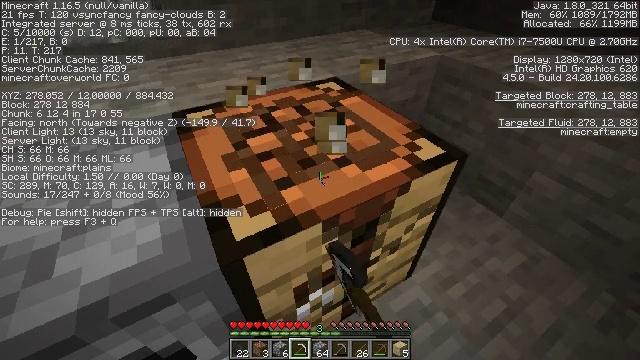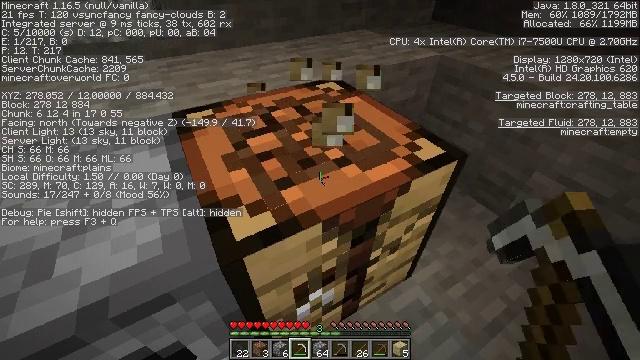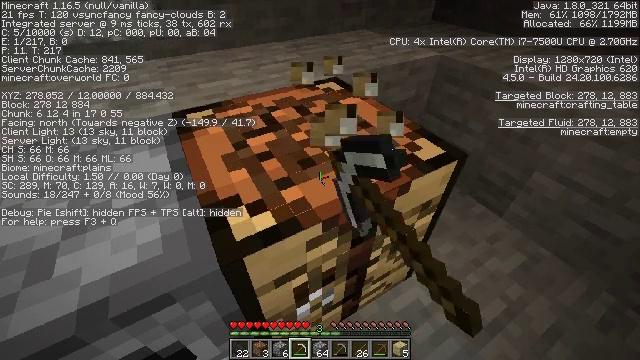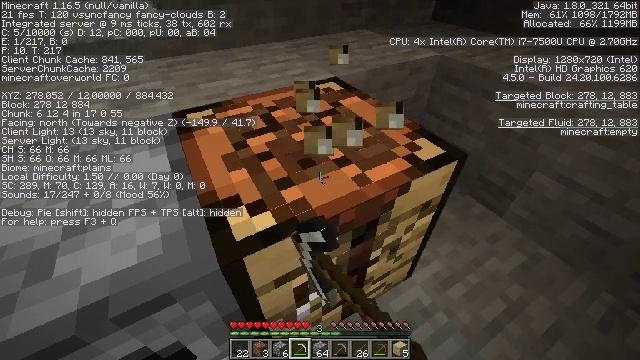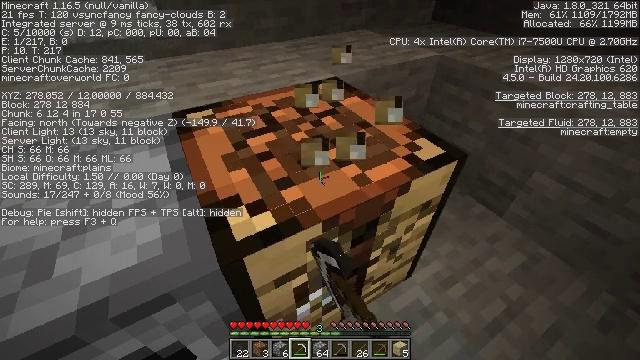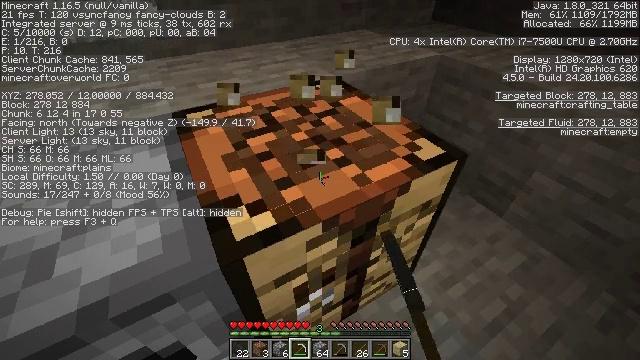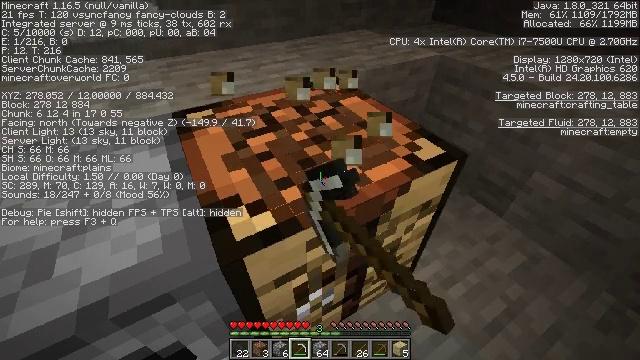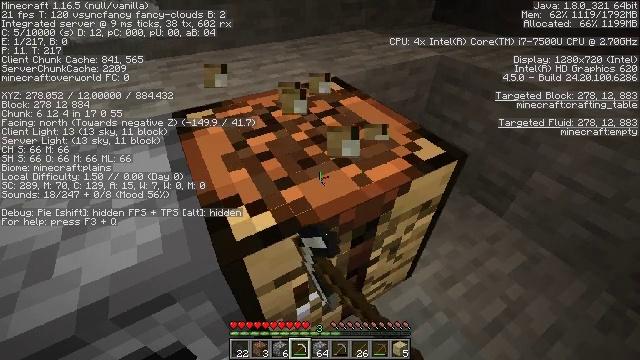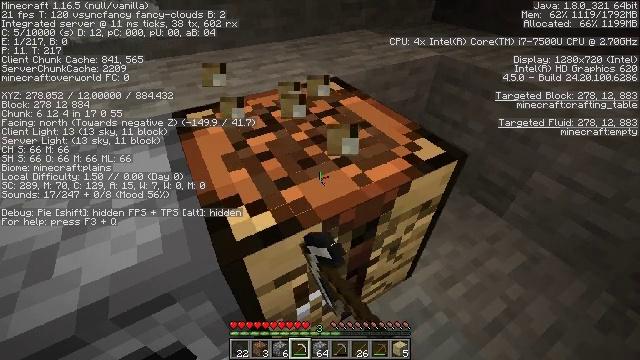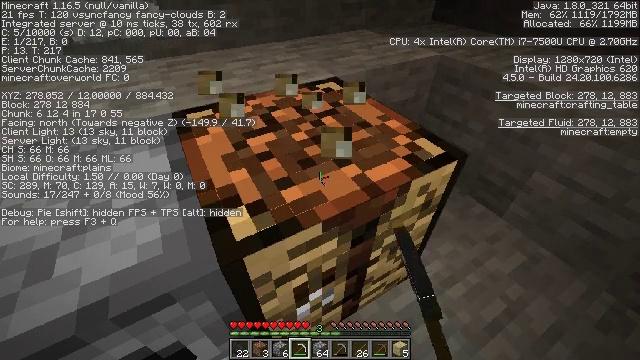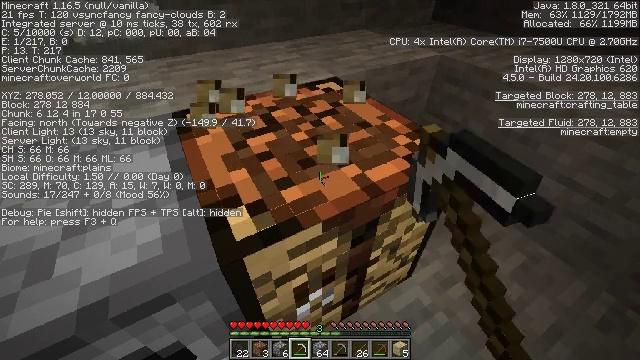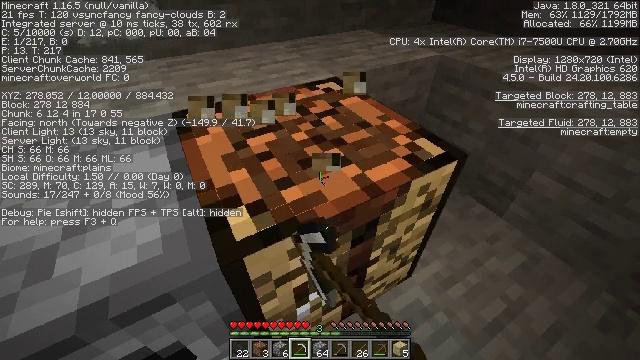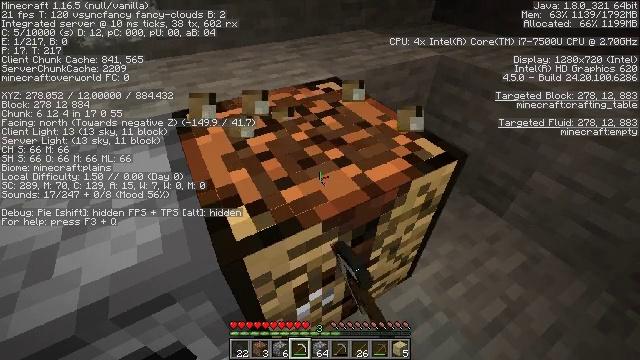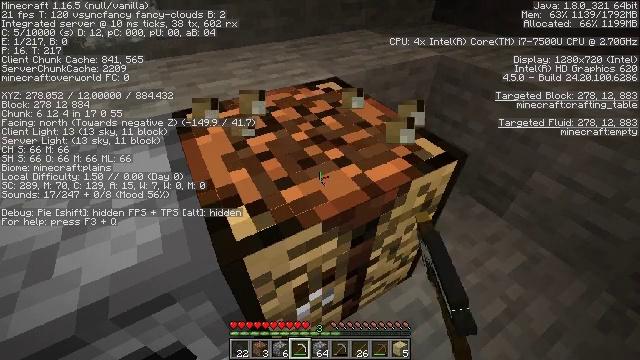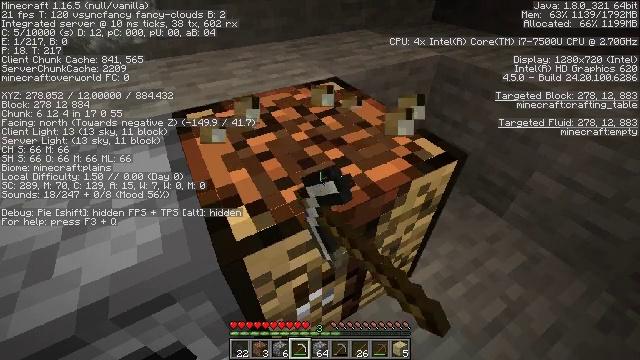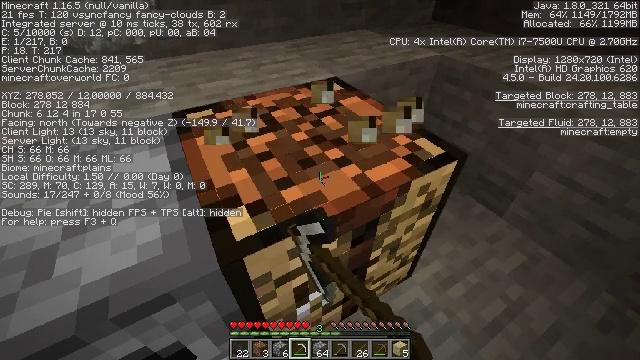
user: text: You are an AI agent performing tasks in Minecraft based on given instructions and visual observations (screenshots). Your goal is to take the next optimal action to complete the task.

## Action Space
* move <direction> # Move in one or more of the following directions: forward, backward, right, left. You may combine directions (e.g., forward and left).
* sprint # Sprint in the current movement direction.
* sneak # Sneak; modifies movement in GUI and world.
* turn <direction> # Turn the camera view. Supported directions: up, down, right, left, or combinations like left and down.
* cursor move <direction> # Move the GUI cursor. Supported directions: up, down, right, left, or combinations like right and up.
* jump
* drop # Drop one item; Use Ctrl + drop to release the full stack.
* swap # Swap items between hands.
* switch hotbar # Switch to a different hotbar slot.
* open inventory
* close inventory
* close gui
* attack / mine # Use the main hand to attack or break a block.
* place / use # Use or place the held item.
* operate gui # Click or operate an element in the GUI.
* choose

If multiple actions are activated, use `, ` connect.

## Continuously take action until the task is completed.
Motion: motion action
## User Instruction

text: Left click on the crafting table
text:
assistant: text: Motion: attack / mine
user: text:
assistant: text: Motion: attack / mine
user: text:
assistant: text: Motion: attack / mine
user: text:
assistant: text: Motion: attack / mine
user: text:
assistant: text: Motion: attack / mine
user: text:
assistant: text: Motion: attack / mine
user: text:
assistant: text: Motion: attack / mine
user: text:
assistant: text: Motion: attack / mine
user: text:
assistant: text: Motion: attack / mine
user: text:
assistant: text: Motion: attack / mine
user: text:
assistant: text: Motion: attack / mine
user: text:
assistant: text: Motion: attack / mine
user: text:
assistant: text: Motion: attack / mine
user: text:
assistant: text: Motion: attack / mine
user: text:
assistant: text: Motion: attack / mine
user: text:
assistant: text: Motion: attack / mine
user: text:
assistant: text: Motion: attack / mine
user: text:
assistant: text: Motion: attack / mine
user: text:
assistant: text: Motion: attack / mine
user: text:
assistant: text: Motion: attack / mine
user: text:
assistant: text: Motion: attack / mine
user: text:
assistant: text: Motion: attack / mine
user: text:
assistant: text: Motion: attack / mine